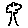
Label: tree